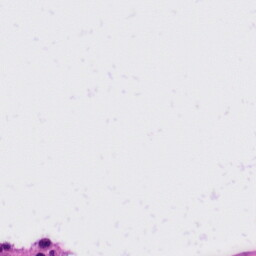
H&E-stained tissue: Liver